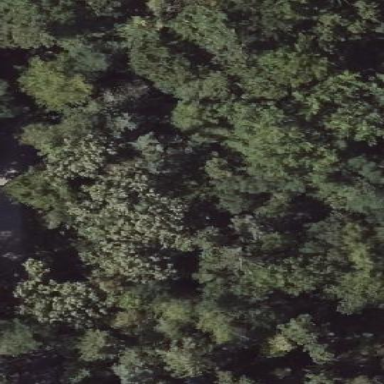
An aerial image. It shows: Mixed woodland area with various types of leaves.